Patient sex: M
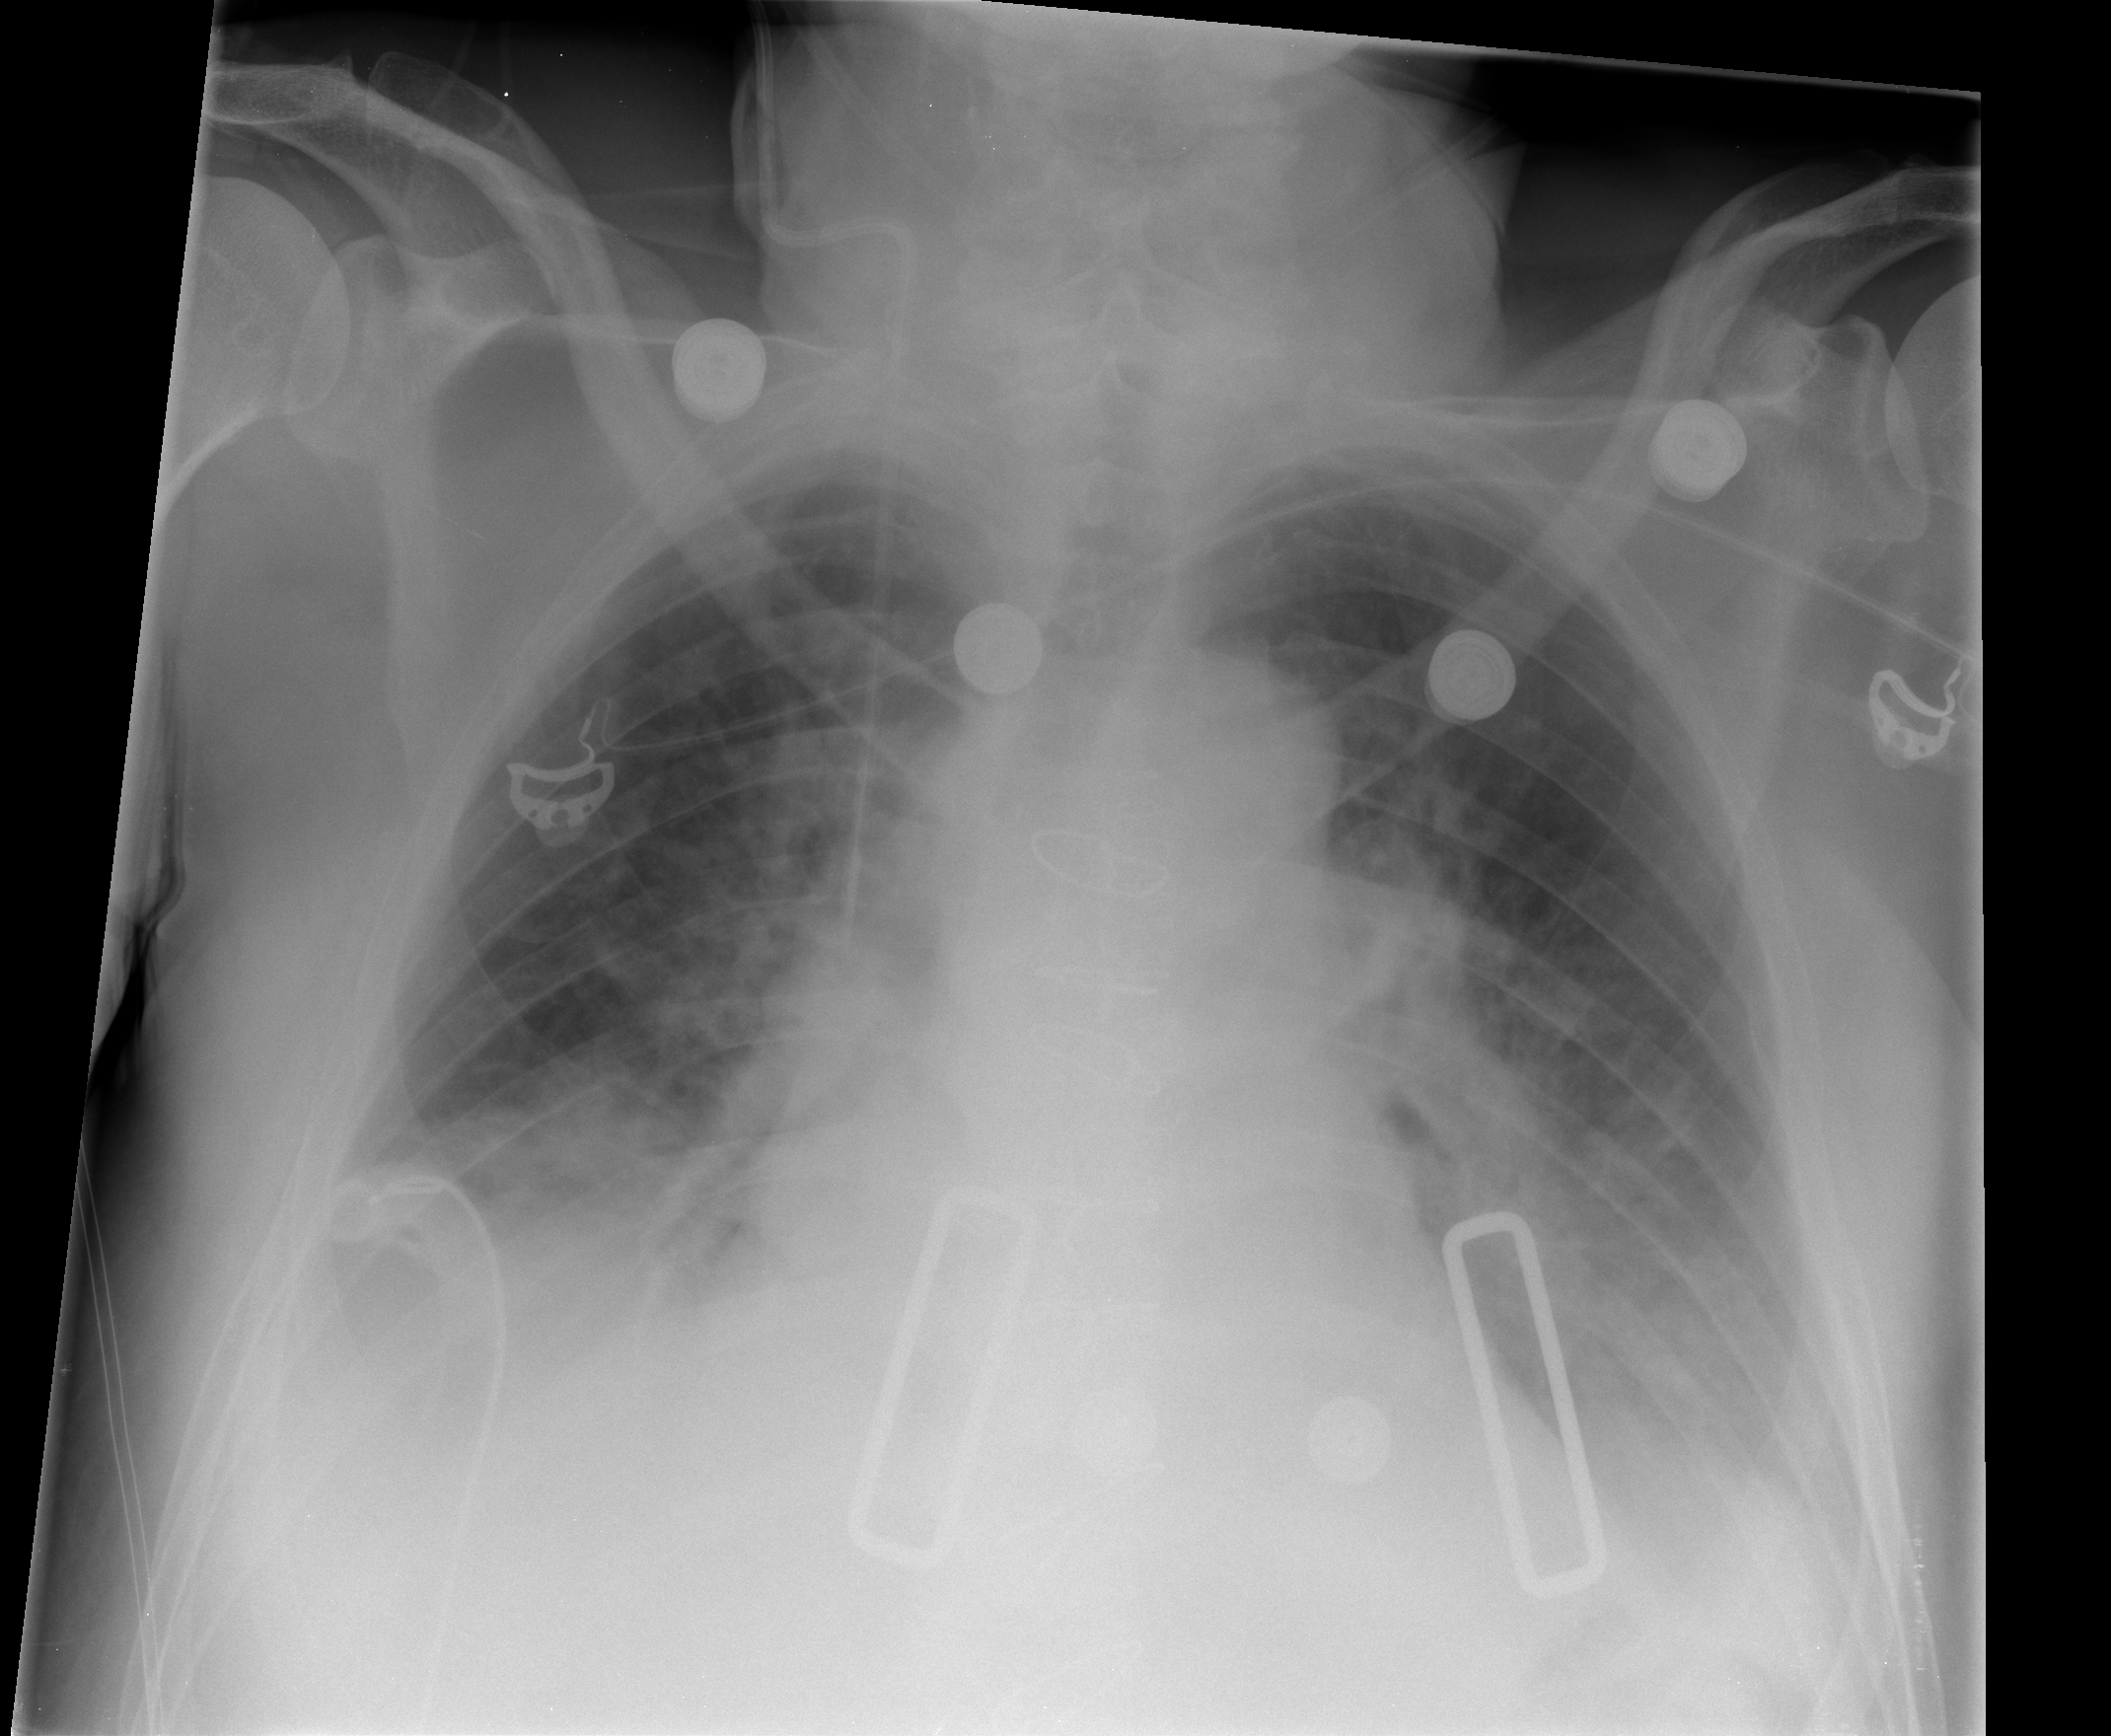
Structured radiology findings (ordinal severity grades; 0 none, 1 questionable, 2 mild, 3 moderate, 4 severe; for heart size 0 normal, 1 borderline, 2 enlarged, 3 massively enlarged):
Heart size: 0
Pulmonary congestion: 3
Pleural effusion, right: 3
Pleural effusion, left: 2
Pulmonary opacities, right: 0
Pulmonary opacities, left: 0
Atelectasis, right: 2
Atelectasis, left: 2